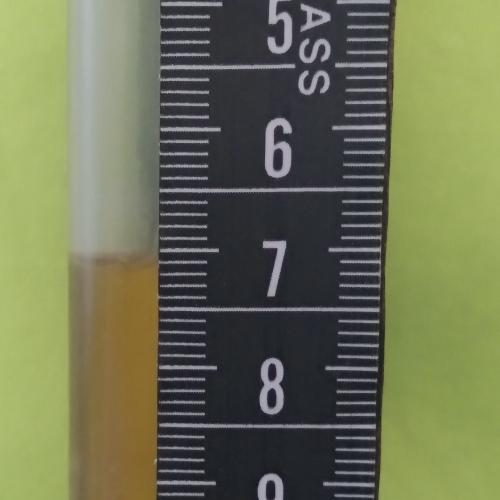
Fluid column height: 7.1 cm